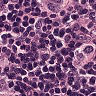
Metastatic tissue present: yes